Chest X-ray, AP view. Patient: 39 years old, sex M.
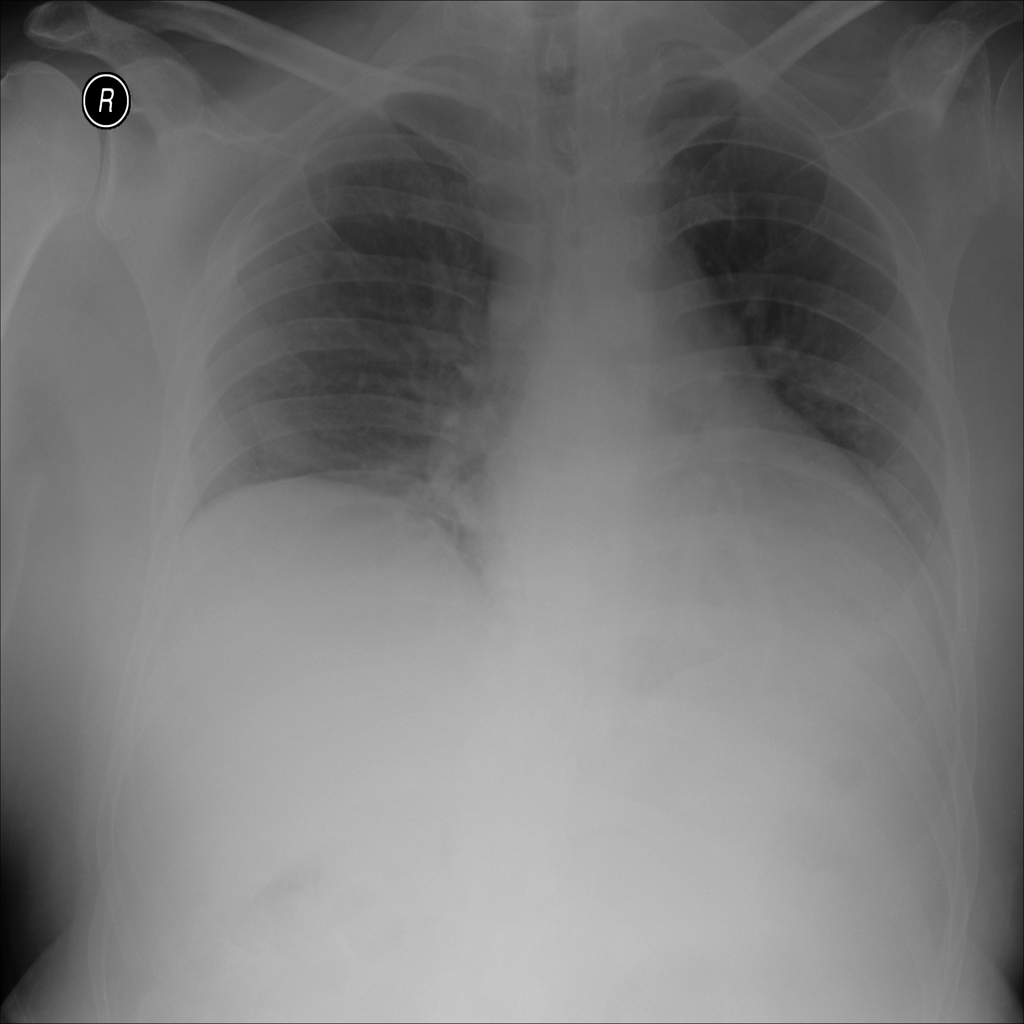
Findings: Atelectasis, Infiltration